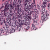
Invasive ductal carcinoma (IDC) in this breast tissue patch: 1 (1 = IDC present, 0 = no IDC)